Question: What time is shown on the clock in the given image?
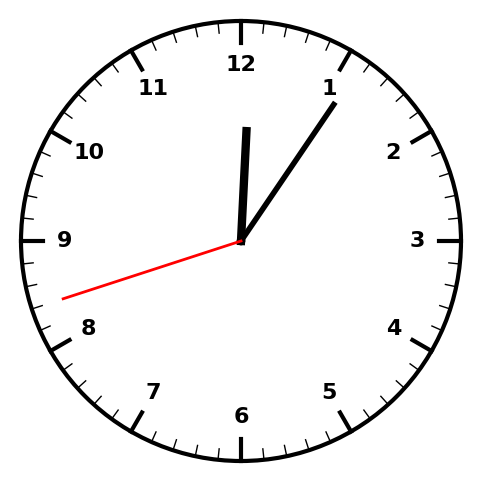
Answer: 12:05:42